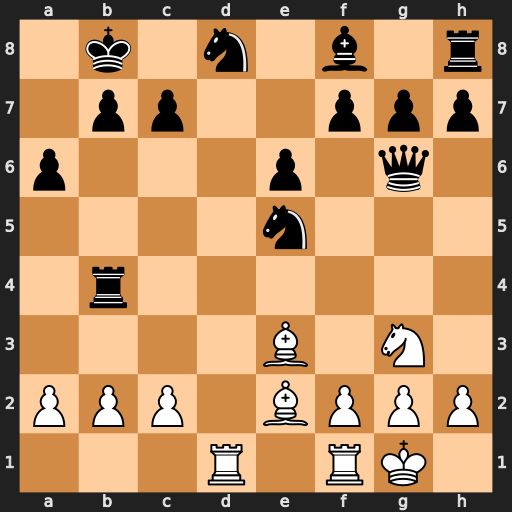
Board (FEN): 1k1n1b1r/1pp2ppp/p3p1q1/4n3/1r6/4B1N1/PPP1BPPP/3R1RK1
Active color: w
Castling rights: -
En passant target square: -
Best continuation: Rxd8#